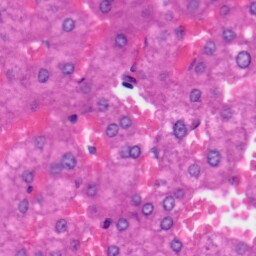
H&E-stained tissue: Liver